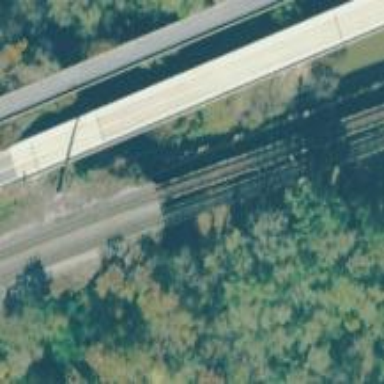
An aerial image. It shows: Bridge over railway line.